Interaction volume radius: 10 \u00c5
Interaction volume height: 25 \u00c5
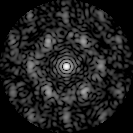
Disorder parameter: 0.6683